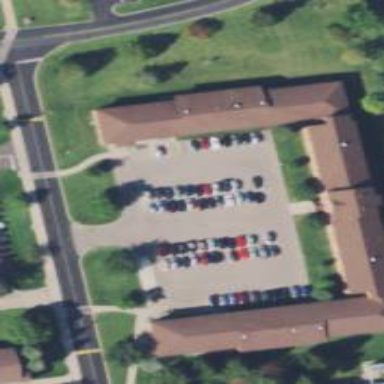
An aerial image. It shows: Residential dormitory building.